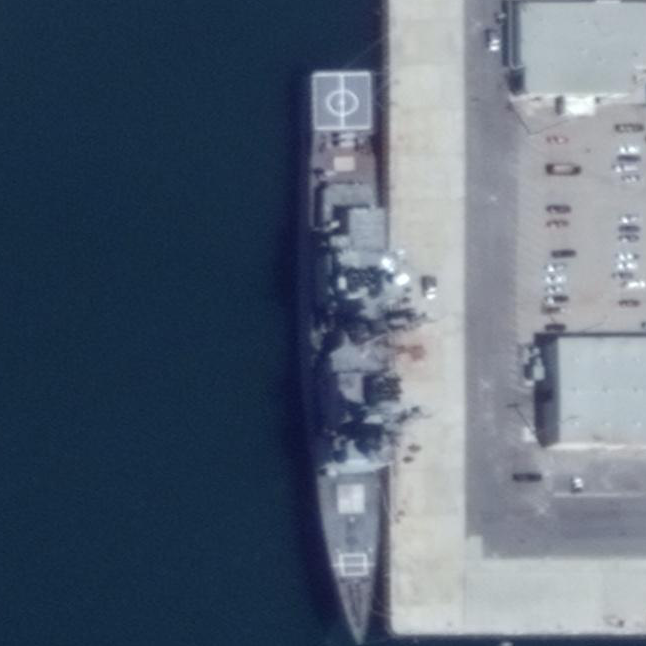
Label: Ticonderoga-class_cruiser